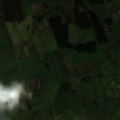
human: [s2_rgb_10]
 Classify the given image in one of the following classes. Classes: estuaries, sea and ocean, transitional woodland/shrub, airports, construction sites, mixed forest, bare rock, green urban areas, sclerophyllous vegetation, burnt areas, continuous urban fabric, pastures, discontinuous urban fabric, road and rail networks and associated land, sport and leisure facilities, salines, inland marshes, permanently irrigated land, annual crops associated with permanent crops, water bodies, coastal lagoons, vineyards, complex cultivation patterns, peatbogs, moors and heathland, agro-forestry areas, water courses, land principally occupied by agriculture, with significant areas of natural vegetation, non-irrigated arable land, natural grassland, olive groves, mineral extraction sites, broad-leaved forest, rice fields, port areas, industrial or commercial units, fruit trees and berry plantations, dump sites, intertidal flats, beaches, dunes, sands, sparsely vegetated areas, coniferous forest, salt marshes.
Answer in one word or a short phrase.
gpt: pastures, coniferous forest